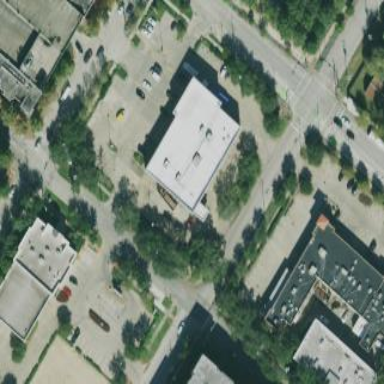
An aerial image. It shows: Building.